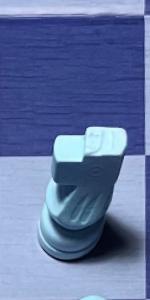
Label: Knight_White